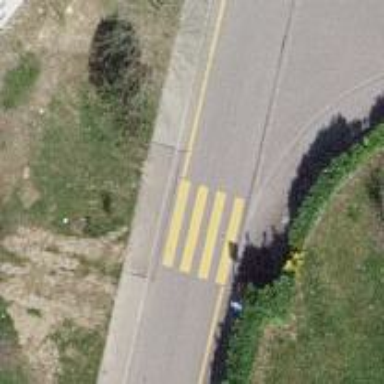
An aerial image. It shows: Marked crossing on footway.